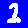
Digit: 2